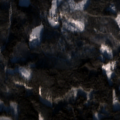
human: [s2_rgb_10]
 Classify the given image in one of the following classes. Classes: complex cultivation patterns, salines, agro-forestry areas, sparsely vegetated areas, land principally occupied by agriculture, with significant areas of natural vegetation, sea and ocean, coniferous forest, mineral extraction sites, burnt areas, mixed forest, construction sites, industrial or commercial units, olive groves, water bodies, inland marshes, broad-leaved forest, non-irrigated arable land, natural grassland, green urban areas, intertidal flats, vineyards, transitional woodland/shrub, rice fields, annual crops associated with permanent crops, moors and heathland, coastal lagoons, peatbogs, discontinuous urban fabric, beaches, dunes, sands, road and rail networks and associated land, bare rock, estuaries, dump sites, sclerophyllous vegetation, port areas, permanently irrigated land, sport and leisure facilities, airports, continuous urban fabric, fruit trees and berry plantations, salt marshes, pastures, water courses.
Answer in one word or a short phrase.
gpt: broad-leaved forest, coniferous forest, mixed forest, transitional woodland/shrub